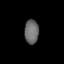
Tissue: skin
Cell type: Myeloid cells
Senescence score: 0.7645
Nuclear area (px): 336
Mean DAPI intensity: 105.06